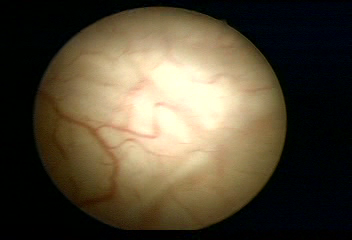
Modality: WLC
Class: Normal mucosa
Bladder cancer association: No